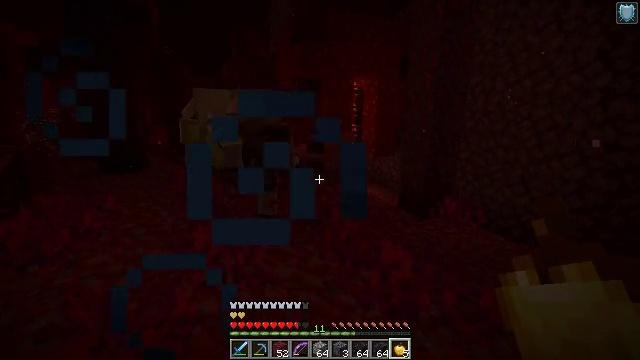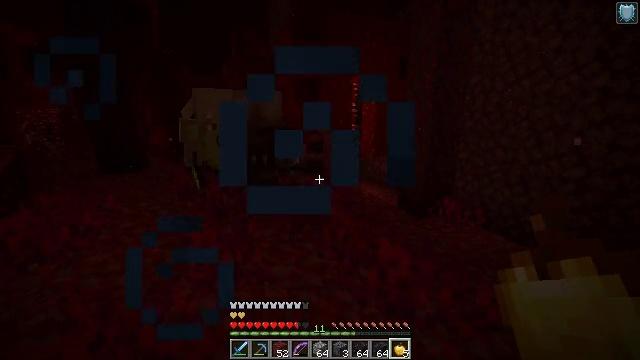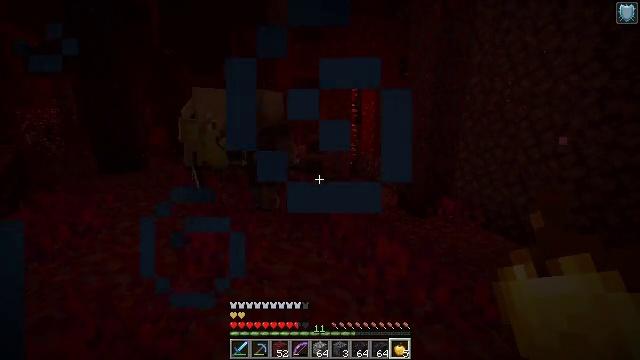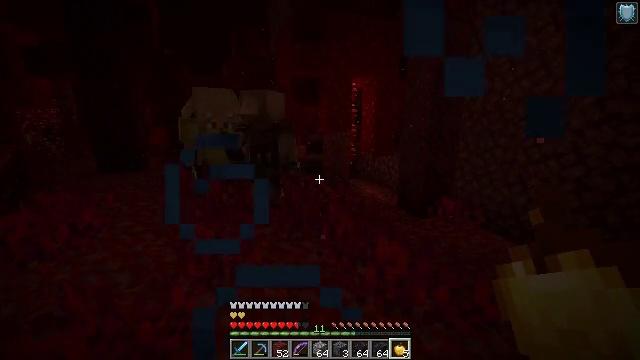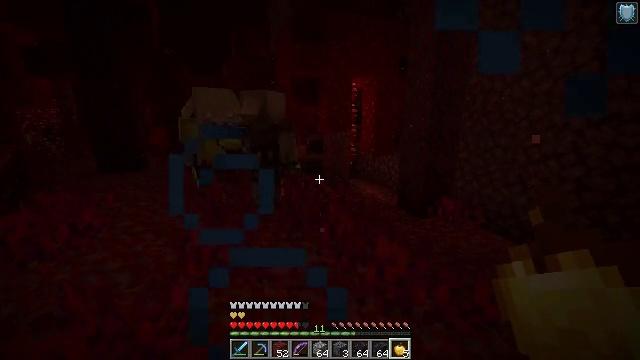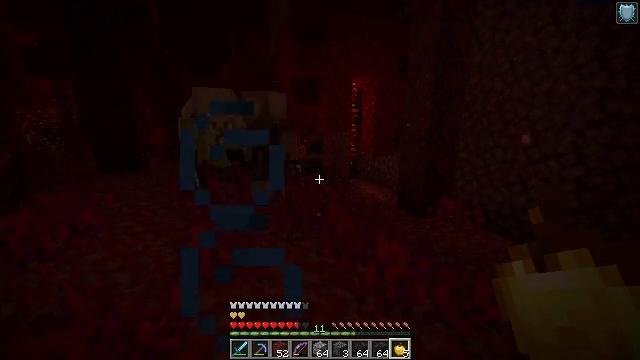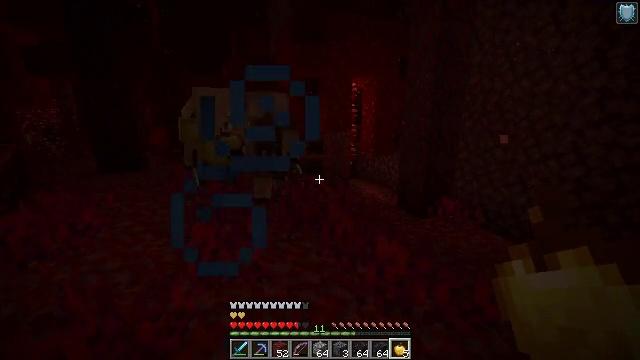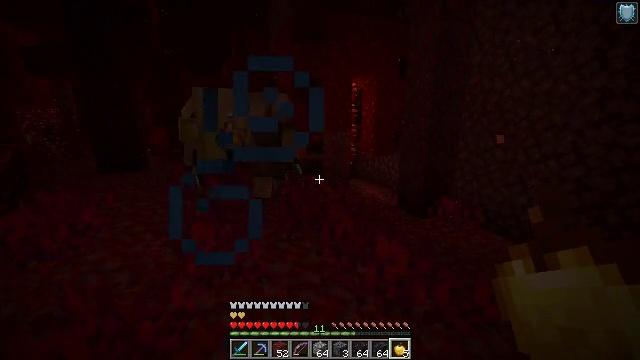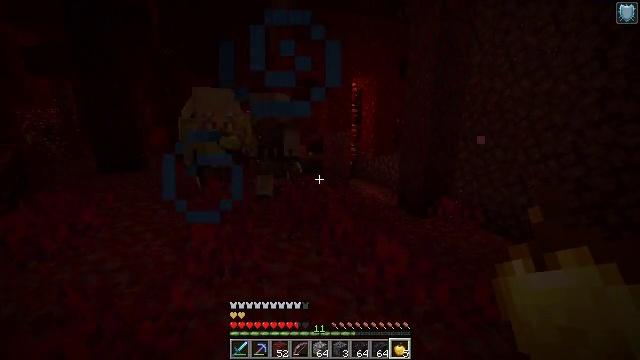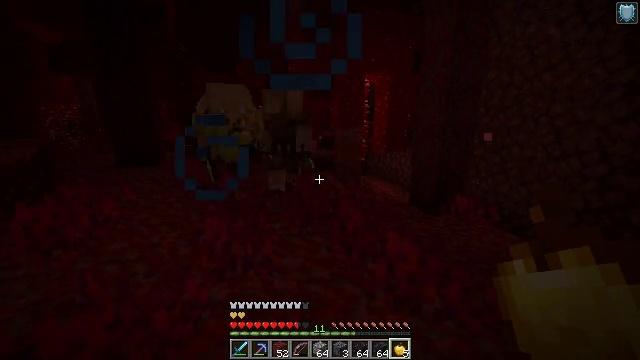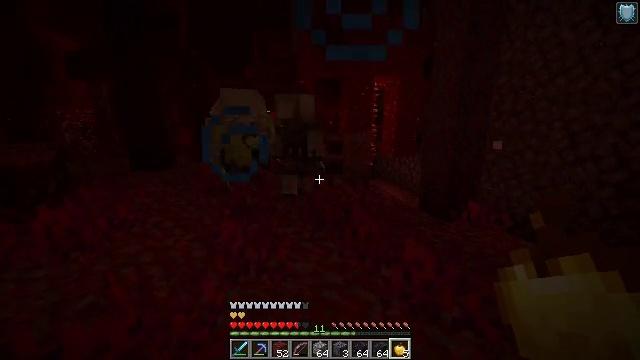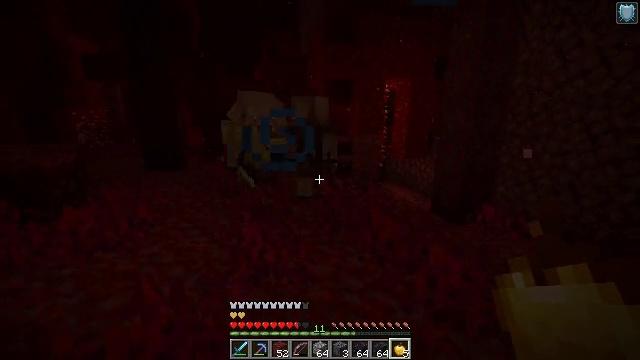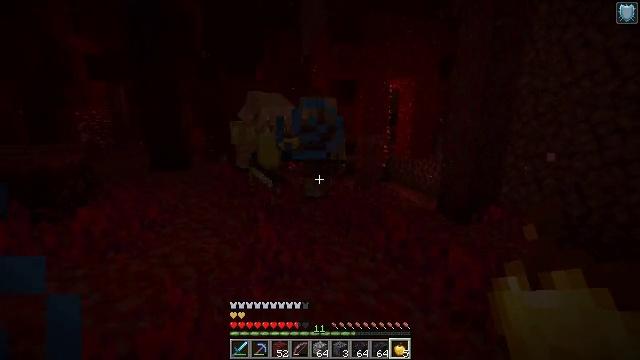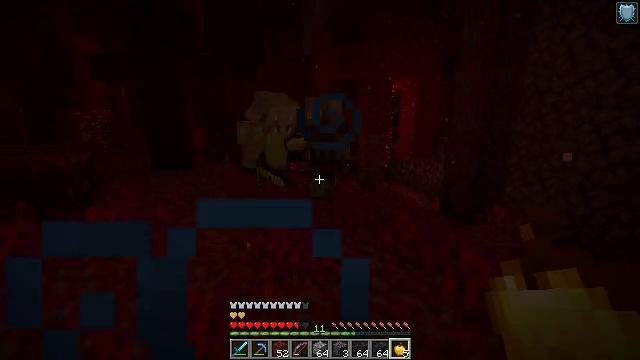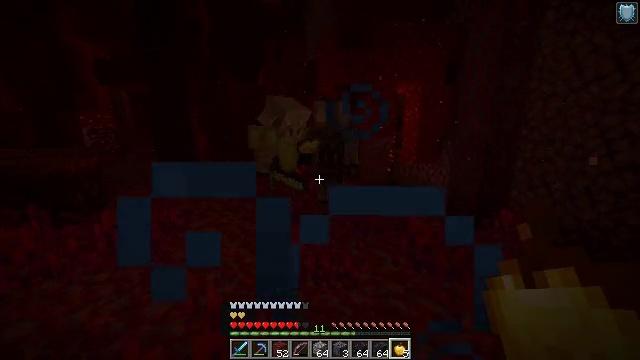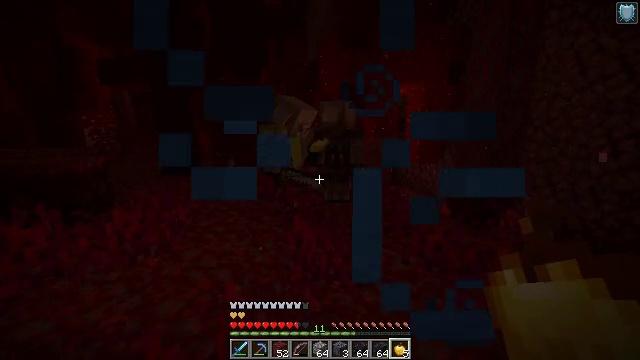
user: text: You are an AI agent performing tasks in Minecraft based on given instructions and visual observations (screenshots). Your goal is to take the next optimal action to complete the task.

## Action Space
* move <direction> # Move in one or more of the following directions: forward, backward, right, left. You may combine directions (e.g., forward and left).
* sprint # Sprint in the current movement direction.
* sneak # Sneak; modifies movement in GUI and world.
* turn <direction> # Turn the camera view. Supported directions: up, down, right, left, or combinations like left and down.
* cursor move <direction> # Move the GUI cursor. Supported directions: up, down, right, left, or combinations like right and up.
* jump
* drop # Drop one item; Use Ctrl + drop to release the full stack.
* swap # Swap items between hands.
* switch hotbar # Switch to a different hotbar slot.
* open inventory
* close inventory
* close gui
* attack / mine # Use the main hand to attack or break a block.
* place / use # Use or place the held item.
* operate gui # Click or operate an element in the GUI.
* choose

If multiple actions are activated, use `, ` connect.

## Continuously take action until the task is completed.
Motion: motion action
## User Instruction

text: Remove a golden apple from the inventory.
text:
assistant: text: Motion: no_op
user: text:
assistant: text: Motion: no_op
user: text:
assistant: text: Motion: no_op
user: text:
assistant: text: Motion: no_op
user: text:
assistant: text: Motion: no_op
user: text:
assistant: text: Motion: no_op
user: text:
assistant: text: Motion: no_op
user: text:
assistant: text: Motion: no_op
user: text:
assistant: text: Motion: turn left
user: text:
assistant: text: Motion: move left, turn left
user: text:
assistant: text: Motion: move left, turn left
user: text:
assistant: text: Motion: move left
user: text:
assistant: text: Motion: move left
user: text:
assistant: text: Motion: no_op
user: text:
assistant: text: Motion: no_op
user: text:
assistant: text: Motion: no_op
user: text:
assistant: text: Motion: no_op
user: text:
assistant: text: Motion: no_op
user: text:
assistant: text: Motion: no_op
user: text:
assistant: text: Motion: no_op
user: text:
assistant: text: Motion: no_op
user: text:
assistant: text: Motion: no_op
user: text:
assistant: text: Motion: move back
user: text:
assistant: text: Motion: move back
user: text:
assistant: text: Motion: move back
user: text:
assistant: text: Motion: no_op
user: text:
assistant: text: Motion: no_op
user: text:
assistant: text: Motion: no_op
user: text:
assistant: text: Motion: no_op
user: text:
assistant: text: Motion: no_op